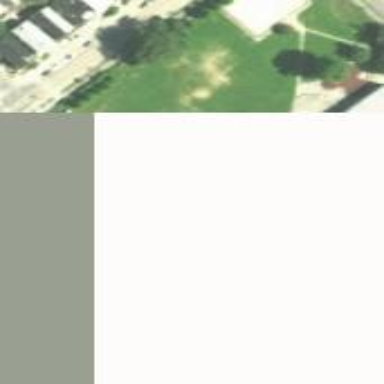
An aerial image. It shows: Lovely park for leisure and relaxation.